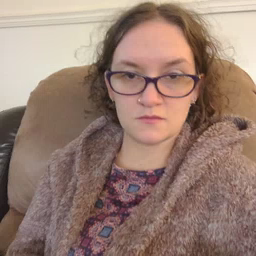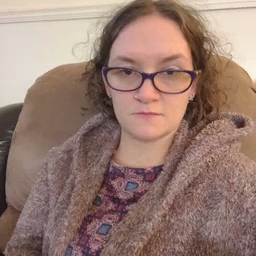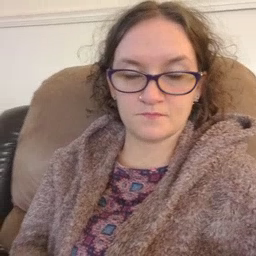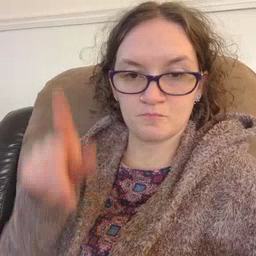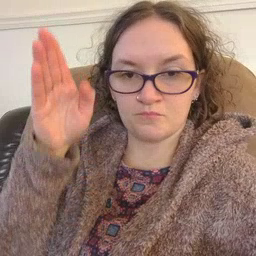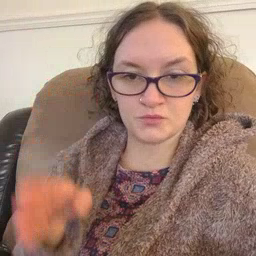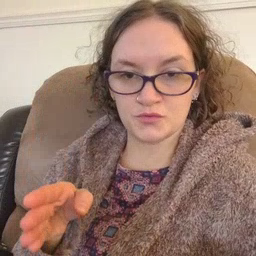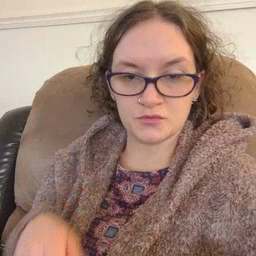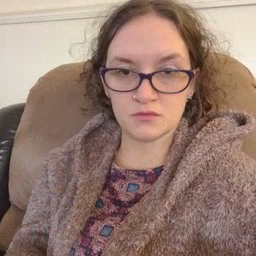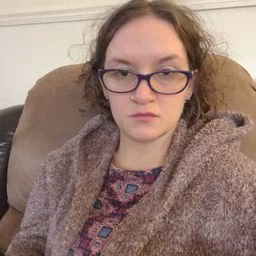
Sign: person